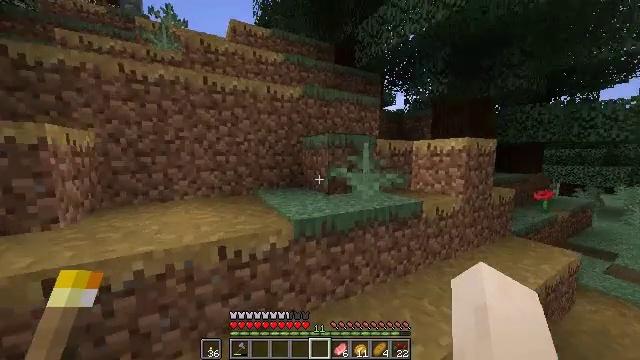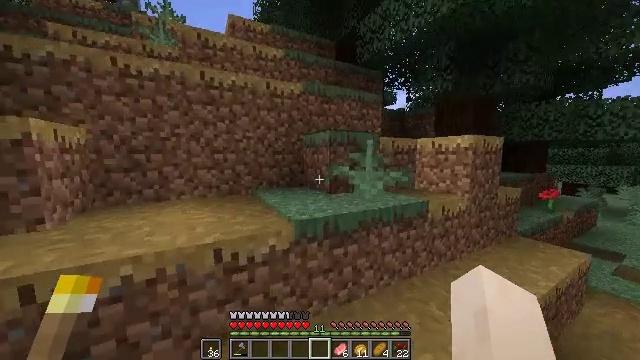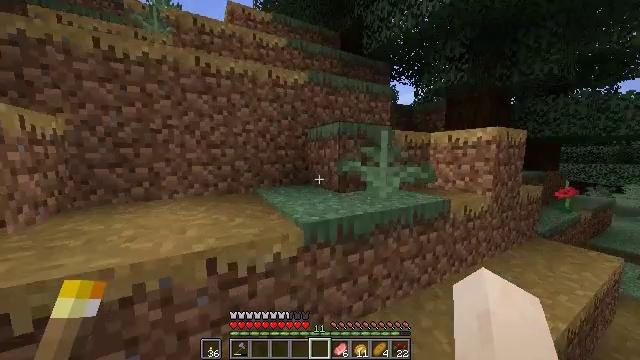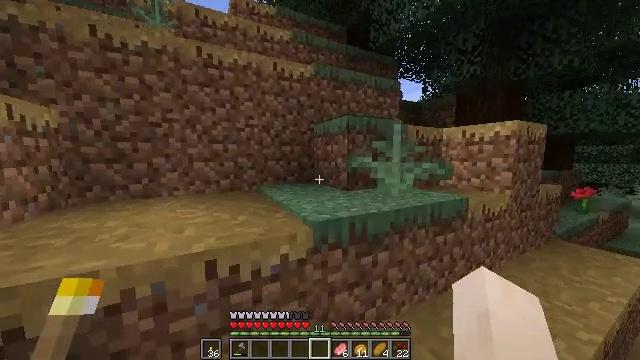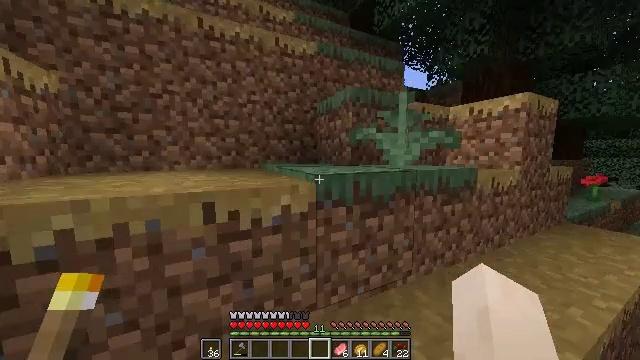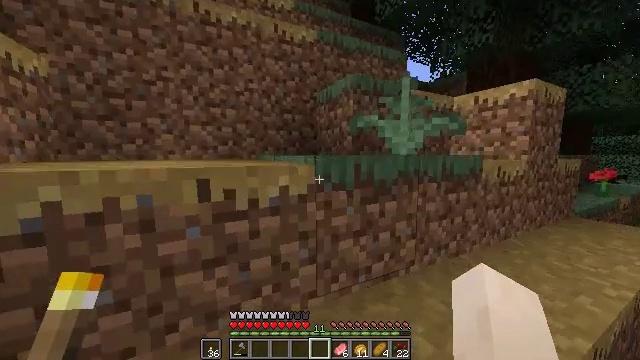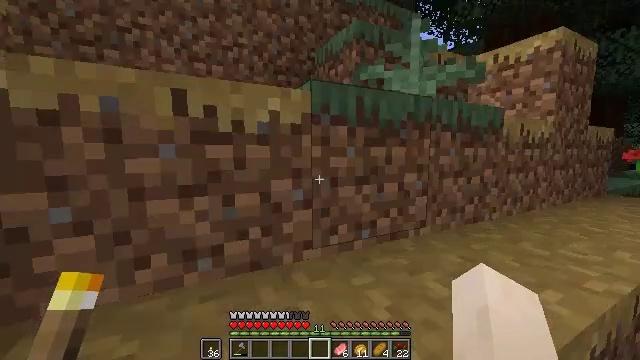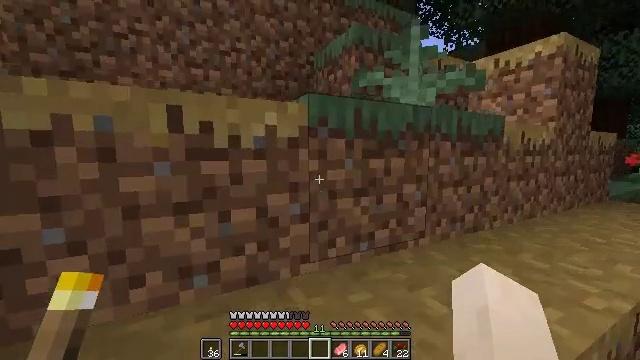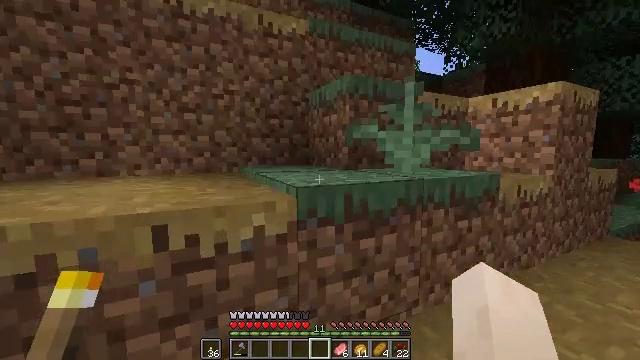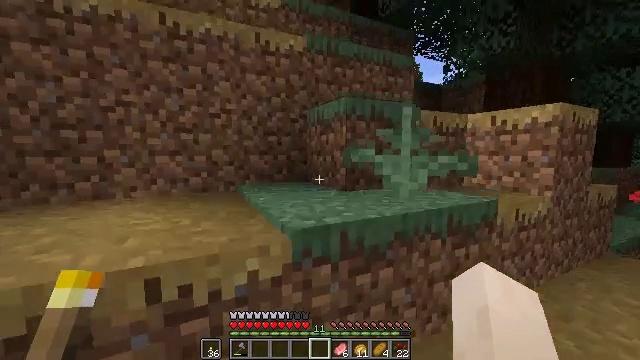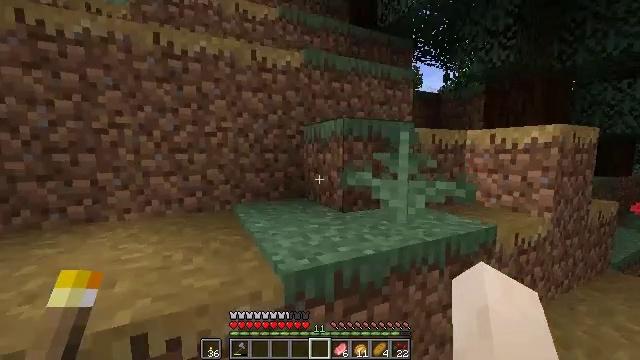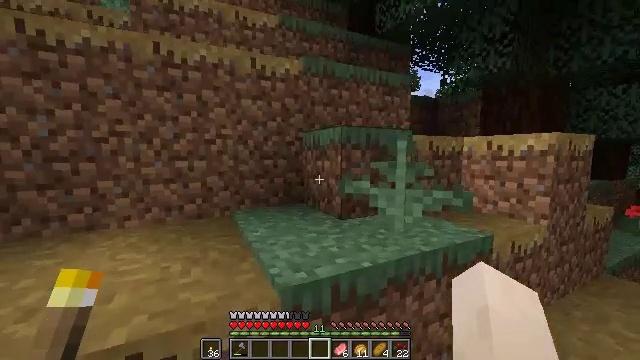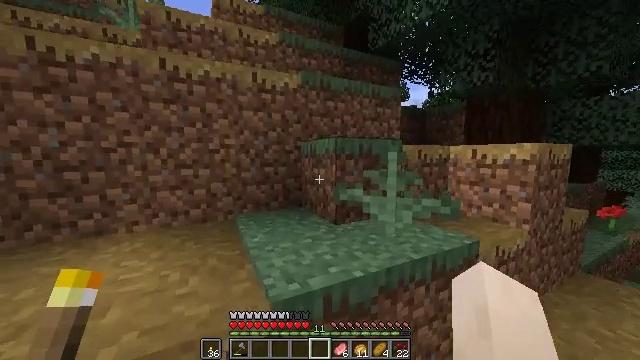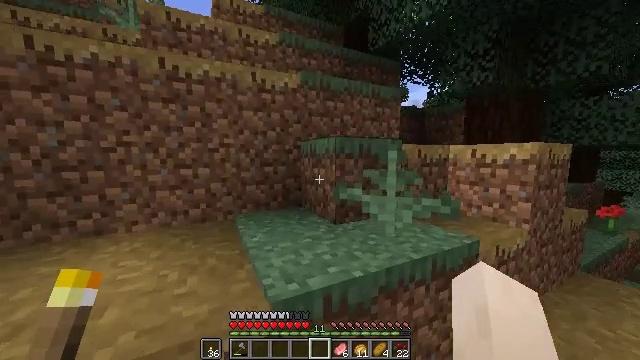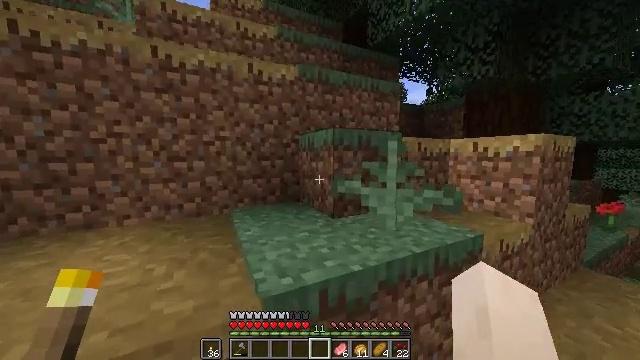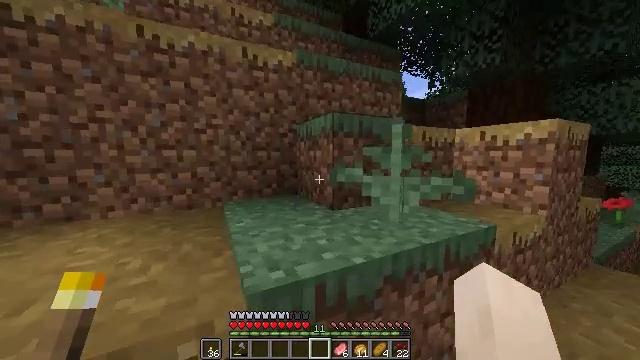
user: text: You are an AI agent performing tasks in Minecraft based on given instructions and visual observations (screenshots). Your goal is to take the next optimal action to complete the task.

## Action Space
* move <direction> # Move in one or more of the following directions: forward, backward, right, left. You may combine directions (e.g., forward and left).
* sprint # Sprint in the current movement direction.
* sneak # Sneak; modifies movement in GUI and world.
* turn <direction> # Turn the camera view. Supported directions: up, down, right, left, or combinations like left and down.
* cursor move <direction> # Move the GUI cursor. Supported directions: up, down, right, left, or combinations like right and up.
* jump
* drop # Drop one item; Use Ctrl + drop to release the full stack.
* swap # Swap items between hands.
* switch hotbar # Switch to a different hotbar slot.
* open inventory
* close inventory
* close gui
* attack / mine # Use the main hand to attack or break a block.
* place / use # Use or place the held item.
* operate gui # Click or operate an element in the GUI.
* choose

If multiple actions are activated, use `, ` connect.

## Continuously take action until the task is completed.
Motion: motion action
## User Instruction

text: Defeat the zombie villager.
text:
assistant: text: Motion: move forward and move left, sprint
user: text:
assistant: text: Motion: move forward and move left, sprint
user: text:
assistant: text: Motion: move forward and move left, sprint
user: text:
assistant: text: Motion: move forward and move left, sprint, jump
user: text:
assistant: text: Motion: move forward, sprint, jump
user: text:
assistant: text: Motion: move forward, sprint, jump
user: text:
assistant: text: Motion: move forward, sprint, jump
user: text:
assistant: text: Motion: move forward, sprint, jump
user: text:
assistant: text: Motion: move forward, sprint
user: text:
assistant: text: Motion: move forward, sprint
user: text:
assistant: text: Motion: move forward, sprint
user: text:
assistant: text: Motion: move forward, sprint
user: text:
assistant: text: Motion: move forward, sprint
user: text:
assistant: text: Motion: move forward, sprint
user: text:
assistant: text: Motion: move forward, sprint
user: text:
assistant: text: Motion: move forward, sprint, jump
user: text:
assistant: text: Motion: move forward, sprint, jump
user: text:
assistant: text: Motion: move forward, sprint, jump
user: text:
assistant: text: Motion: move forward, sprint, jump
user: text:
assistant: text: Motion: move forward, sprint, jump
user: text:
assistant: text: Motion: move forward, sprint, turn left
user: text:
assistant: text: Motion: move forward, sprint, turn left
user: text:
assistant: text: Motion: move forward, sprint, turn left
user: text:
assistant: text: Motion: move forward, sprint, turn left
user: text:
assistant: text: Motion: move forward, sprint, turn left, jump
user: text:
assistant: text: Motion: move forward, sprint, turn left, jump
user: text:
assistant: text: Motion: move forward, sprint, turn left, jump
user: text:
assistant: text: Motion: move forward, sprint, turn left, jump
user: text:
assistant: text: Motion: move forward, sprint, turn left, jump
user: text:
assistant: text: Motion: move forward, sprint, turn left, jump